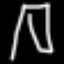
Label: pants